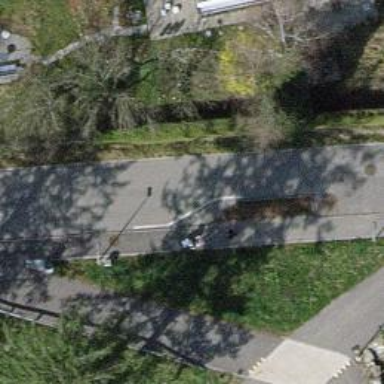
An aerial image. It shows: Traffic calming feature called choker.